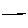
Label: line